Question: I have a dataframe of user's favorite movies. In the column "Favorite Movie" are the name of the movie and the producer company. I want to separate the producer company to a new column "Producer Company" but each row has a different separator between the name of the movie and the name of producer company. See an example bellow:

Anyone knows any library or any example that I can use to this?
I already tried to use and but they didn't work well.
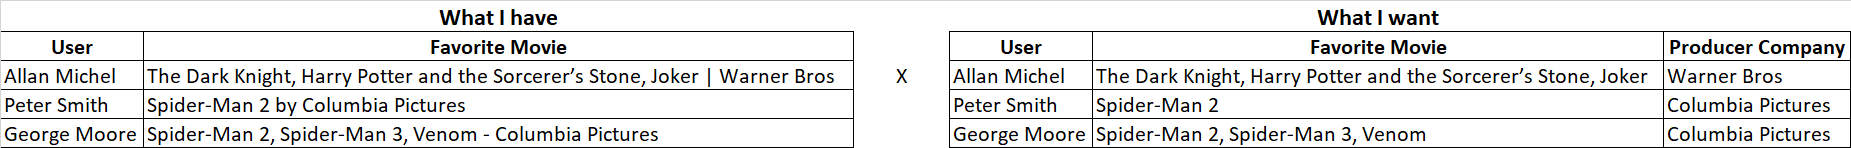
Answer: Using 'str.extract' with a regular expression works well
1. delimiters are by,-,| with a space either side
2. actually generates three new columns, 2nd is the delimiter which is dropped
3. joined back to original data frame plus renaming 1st and 3rd columns from str.extract
4. no need to keep original column but have for sake of example
'''
data = '''User~Favorite Movie
Allan Michel~The Dark Knight, Harry Potter and the Sorcerer's Stone, Joker | Warner Bros
Peter Smith~Spider-Man 2 by Columbia Pictures
George Moore~Spider-Man 2, Spider-Man 3, Venom - Columbia Pictures'''
da = [[i.strip() for i in l.split("~")] for l in data.split("
")]
df = pd.DataFrame(da[1:], columns=da[0])
df.join(df<URL> .rename(columns={0:"Title", 2: "Studio"}))
'''
'''
User Favorite Movie Title Studio
0 Allan Michel The Dark Knight, Harry Potter and the Sorcerer... The Dark Knight, Harry Potter and the Sorcerer... Warner Bros
1 Peter Smith Spider-Man 2 by Columbia Pictures Spider-Man 2 Columbia Pictures
2 George Moore Spider-Man 2, Spider-Man 3, Venom - Columbia P... Spider-Man 2, Spider-Man 3, Venom Columbia Pictures
'''